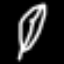
Label: leaf